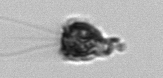
Label: Syracosphaera_pulchra